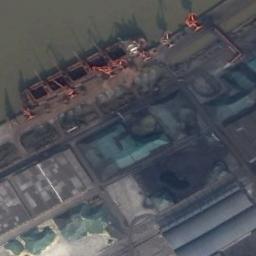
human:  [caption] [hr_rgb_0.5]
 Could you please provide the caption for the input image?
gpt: An orange-red bulk carrier docked by the dock with powdery materials on the dock .

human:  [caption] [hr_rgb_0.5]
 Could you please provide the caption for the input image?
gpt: Many buildings are beside the ship .

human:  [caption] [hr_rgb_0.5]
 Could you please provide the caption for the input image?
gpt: There is a ship in the black water on the shore .

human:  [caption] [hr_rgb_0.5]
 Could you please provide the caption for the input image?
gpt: The cargo ship is docked at the dock and some buildings are on the bank .

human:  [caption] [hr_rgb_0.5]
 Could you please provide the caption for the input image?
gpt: The brown ship is at the harbor beside many buildings .